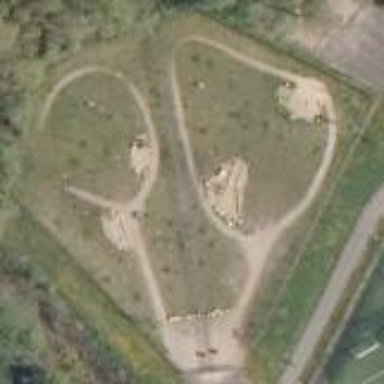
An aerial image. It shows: Dog park for leisure land.